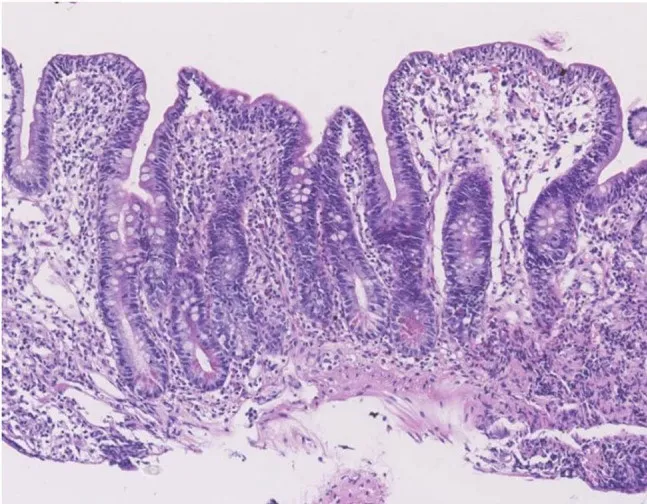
Histopathological findings in the jejunum biopsy: villous blunting and chronic inflammatory infiltrate in lamina propria (hematoxylin and eosin stain).
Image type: pathology (h&e)